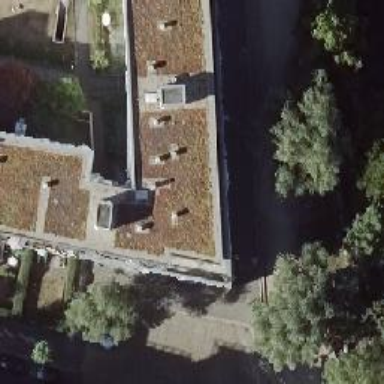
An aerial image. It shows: Apartment building with flat roof.